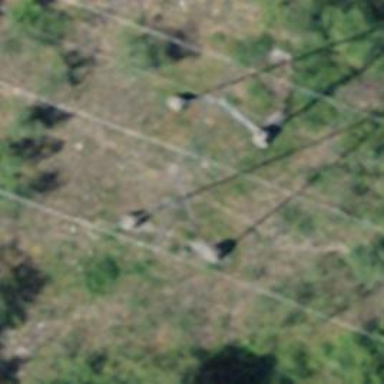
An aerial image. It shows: Three cables of power line.